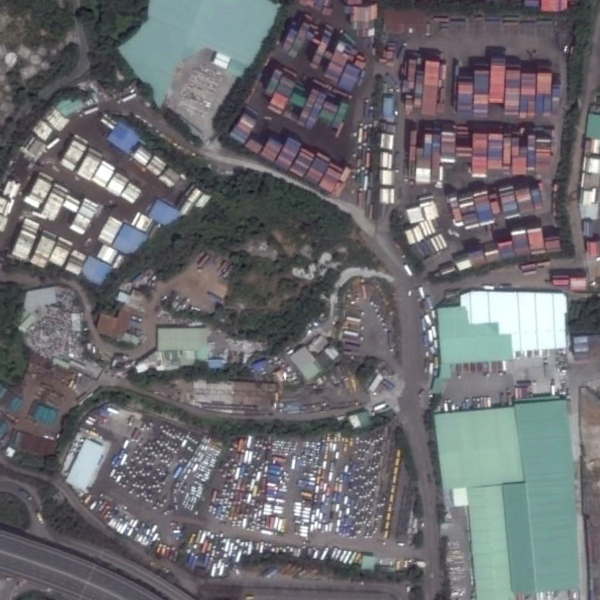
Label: Industrial